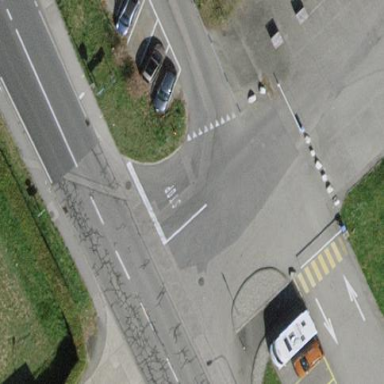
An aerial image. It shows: Secondary road around roundabout.